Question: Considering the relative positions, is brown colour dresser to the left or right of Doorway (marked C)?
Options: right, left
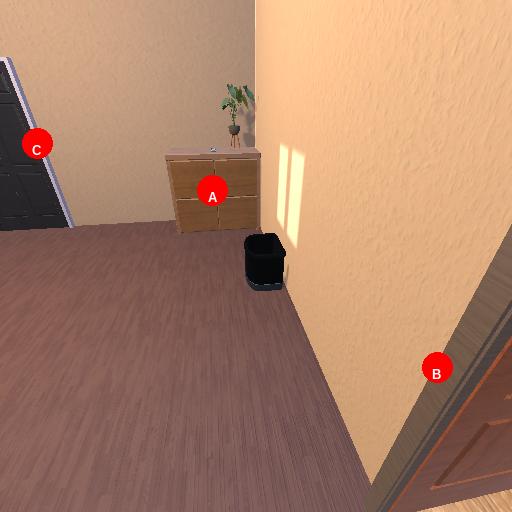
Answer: right